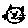
Label: cat